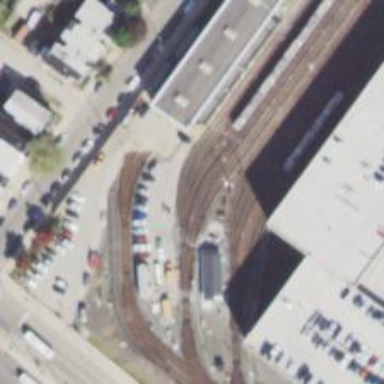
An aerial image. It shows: Electrified rail passing through service yard.